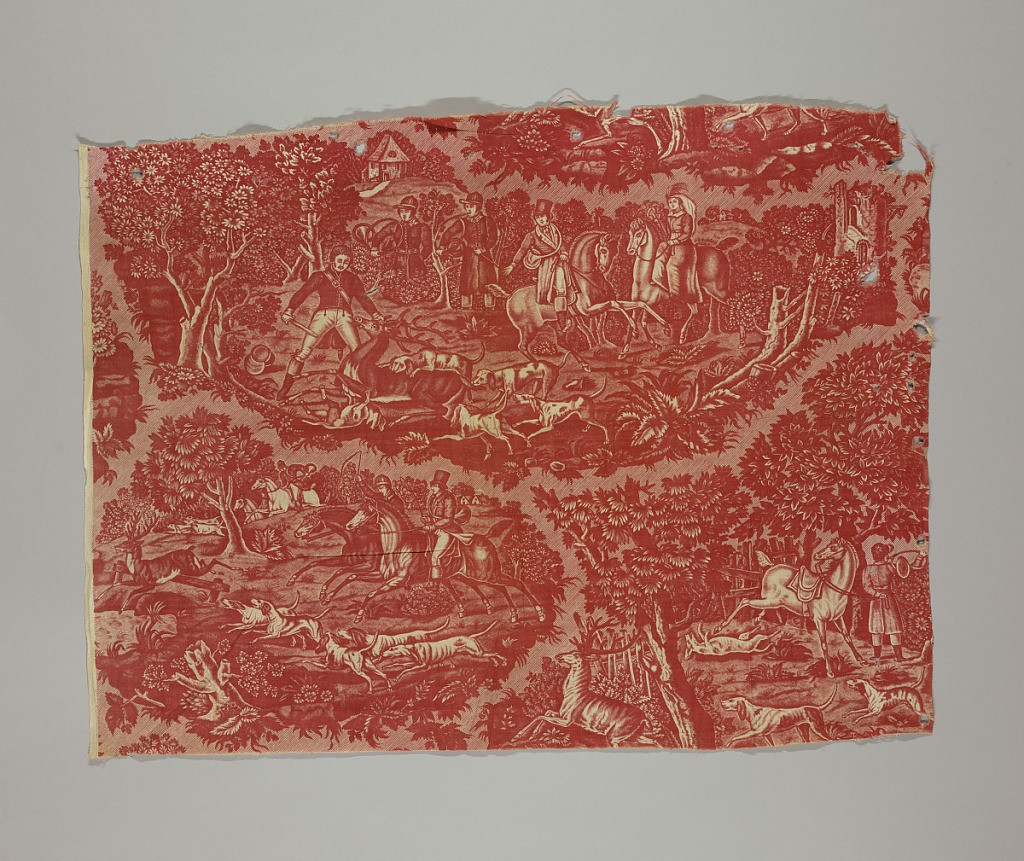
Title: Hunting scenes
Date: ca. 1825
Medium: cotton Technique: printed by engraved roller on plain weave
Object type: Textile
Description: Three scenes showing men hunting deer. in red on white.